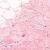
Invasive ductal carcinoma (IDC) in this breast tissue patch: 0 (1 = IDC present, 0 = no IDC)